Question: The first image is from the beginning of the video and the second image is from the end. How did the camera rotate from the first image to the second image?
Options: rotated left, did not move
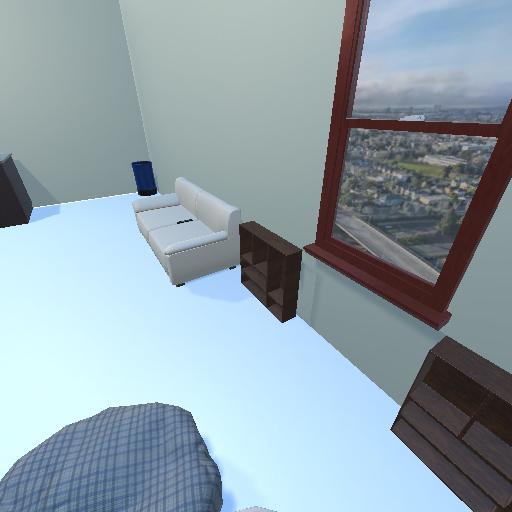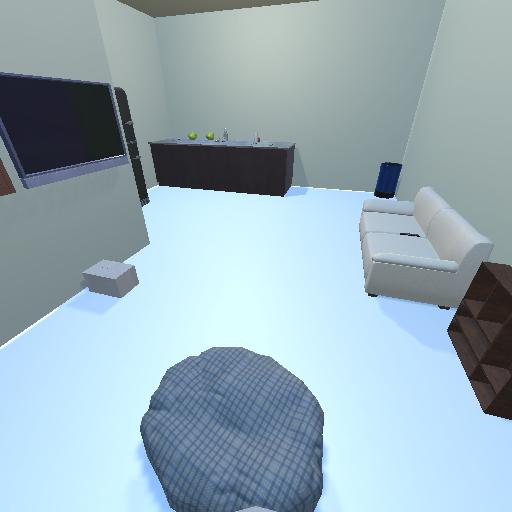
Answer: rotated left